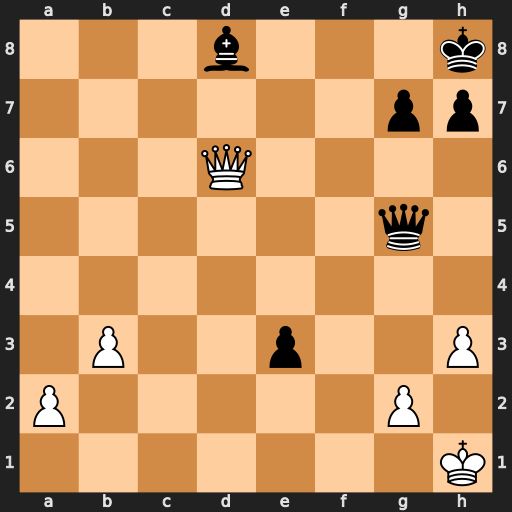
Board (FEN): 3b3k/6pp/3Q4/6q1/8/1P2p2P/P5P1/7K
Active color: w
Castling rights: -
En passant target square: -
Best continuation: Qf8#